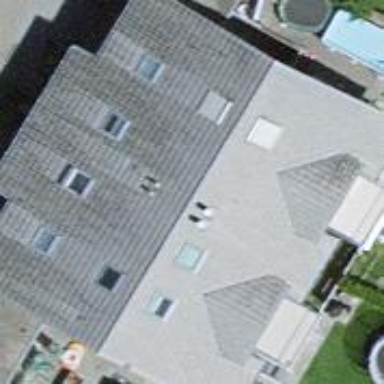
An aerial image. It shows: Terrace building.